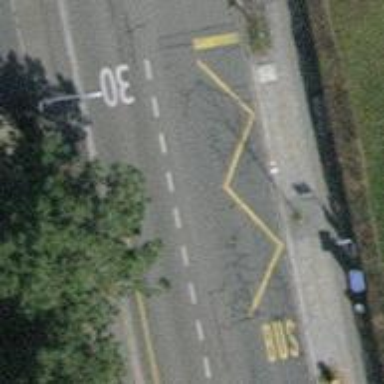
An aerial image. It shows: Bus stop equipped with public transport stop position.